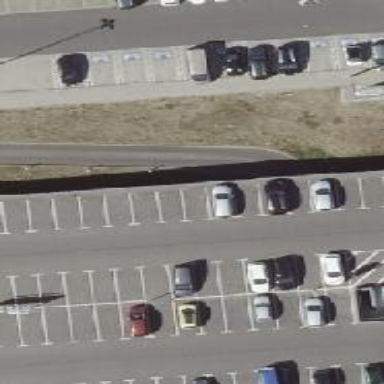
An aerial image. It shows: Asphalt parking aisle road for service vehicles.